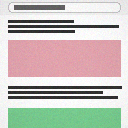
Screen state: on